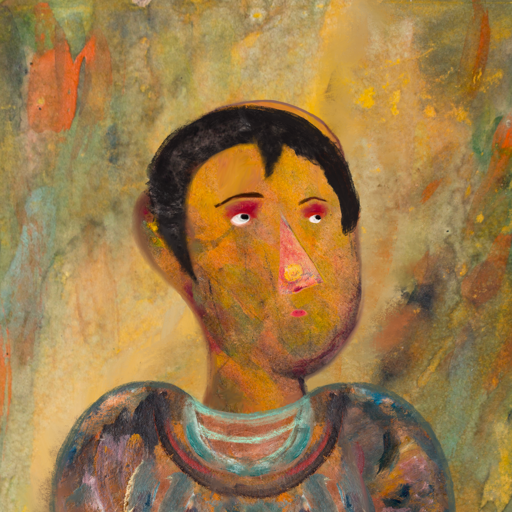
Background: Comrade, Head And Neck Side: Gypsy_Mother, Face Side: Irani, Bust: Boggyland, Hair Side: Roy_Bahadur, Head Accessory: Blank, Second Necklace: Blank, Necklace: Blank, Baby: Blank